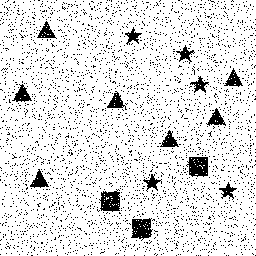
Squares: 3
Triangles: 7
Stars: 5
Total shapes: 15